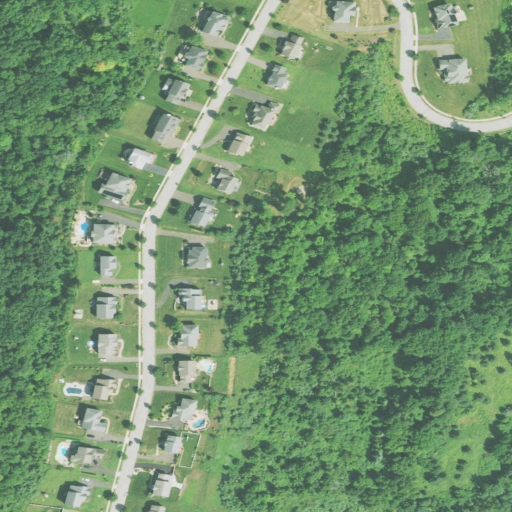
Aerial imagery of mountain in Connecticut named Snow Hill containing low intensity development, deciduous forest, open development, medium intensity development, pasture, shrub, and mixed forest